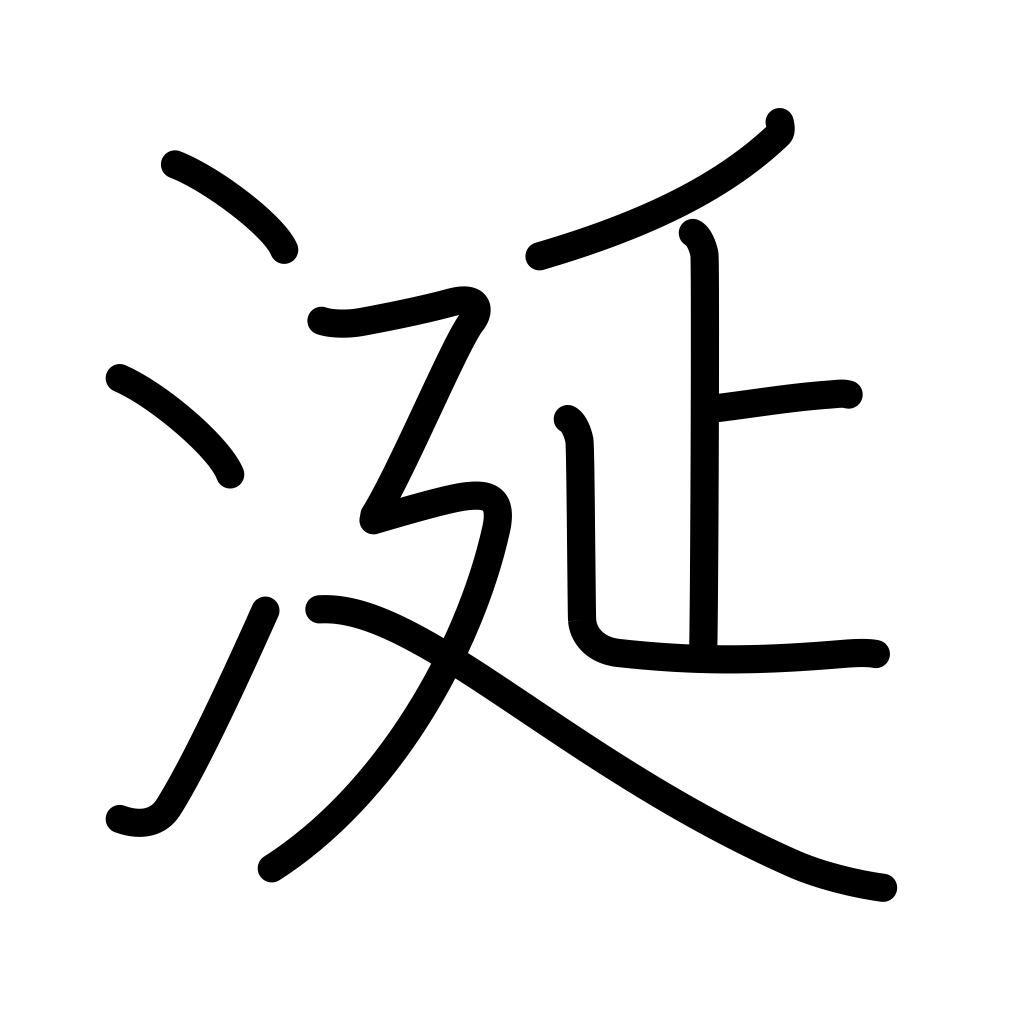
Meaning: saliva, slobber